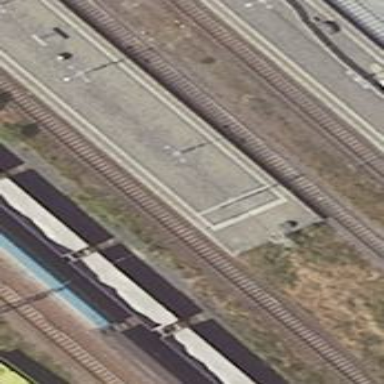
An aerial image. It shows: Railway signal.